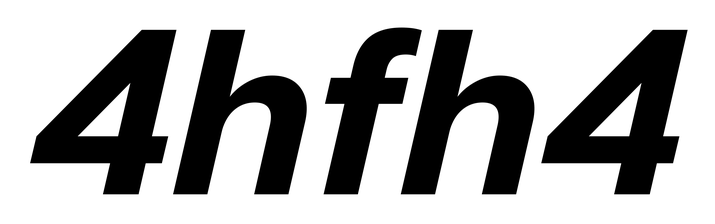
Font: InstrumentSans-Italic_Bold_Italic